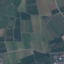
Land use / land cover class: PermanentCrop